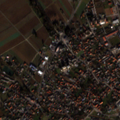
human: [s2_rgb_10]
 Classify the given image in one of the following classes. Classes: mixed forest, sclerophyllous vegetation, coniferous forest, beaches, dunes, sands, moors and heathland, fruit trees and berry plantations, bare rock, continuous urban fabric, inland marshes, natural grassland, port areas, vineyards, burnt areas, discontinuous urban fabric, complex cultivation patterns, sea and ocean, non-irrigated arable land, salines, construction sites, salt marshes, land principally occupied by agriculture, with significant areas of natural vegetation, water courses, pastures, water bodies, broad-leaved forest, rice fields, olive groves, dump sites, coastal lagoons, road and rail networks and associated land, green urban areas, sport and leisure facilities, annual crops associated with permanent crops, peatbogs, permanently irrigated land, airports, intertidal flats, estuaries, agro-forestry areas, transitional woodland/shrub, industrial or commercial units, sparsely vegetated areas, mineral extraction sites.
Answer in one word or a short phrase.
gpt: continuous urban fabric, discontinuous urban fabric, non-irrigated arable land